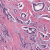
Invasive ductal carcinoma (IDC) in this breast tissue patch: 1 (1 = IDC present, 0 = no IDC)